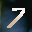
Label: 7